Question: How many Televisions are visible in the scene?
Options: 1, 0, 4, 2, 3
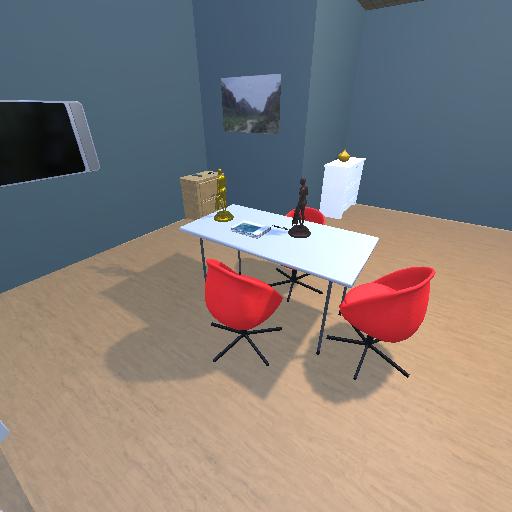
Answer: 1